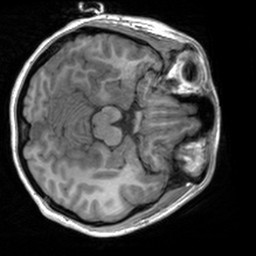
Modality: T1w
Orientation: axial
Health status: healthy
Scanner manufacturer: siemens
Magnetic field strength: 3 T
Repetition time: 1.9 s
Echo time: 0.00226 s